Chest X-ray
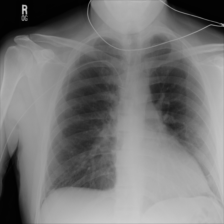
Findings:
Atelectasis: negative
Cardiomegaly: negative
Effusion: negative
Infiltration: negative
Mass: negative
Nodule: negative
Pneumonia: negative
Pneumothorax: negative
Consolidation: negative
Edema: negative
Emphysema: negative
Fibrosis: negative
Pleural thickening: negative
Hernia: negative